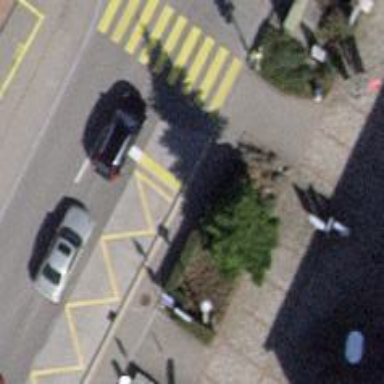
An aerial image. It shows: Platform for public transport. The platform is located by the road.